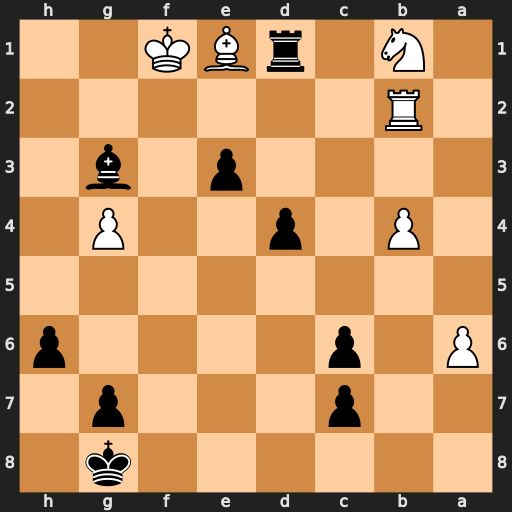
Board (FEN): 6k1/2p3p1/P1p4p/8/1P1p2P1/4p1b1/1R6/1N1rBK2
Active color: b
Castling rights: -
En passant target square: -
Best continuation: Rxe1+ Kg2 e2 a7 Rg1+ Kxg1 e1=Q+ Kg2 Qe4+